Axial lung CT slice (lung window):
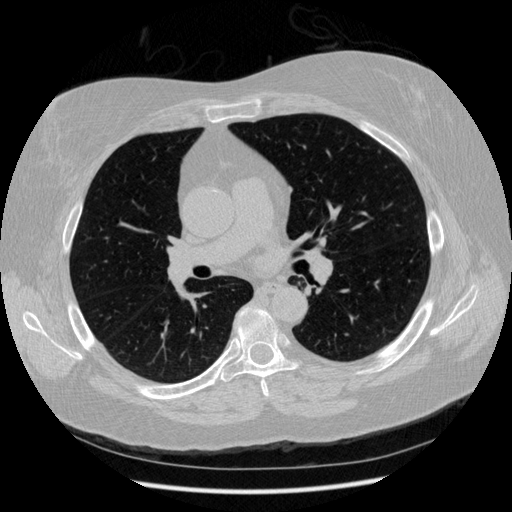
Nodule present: yes
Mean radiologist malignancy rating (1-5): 2